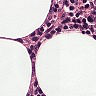
Metastatic tissue present: no